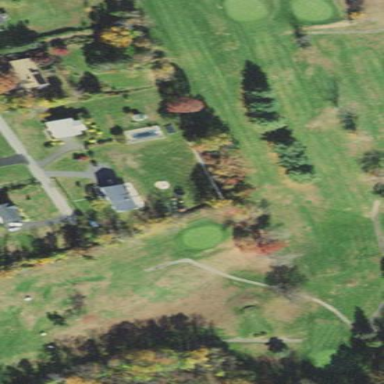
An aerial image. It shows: Scenic golf fairway.